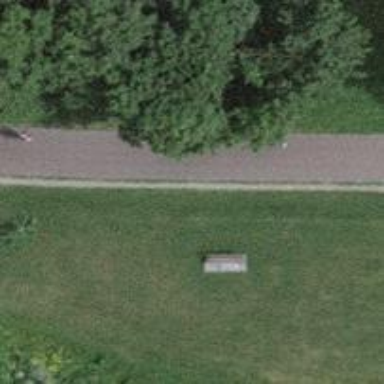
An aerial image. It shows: Brown bench.